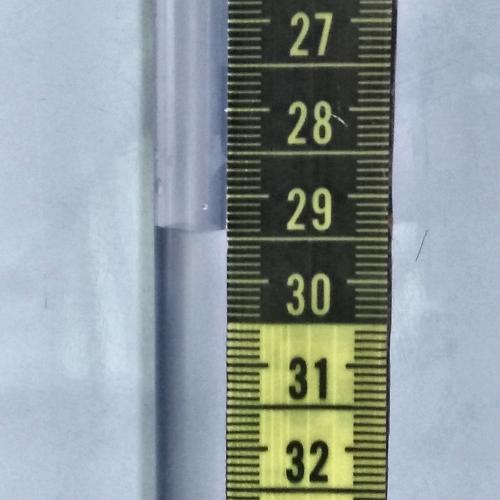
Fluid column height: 29.4 cm